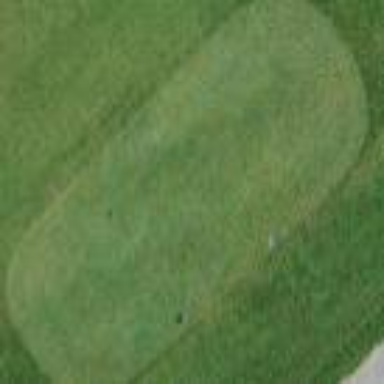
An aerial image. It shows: Golf tee.